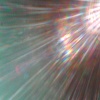
Label: sunburn